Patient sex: F
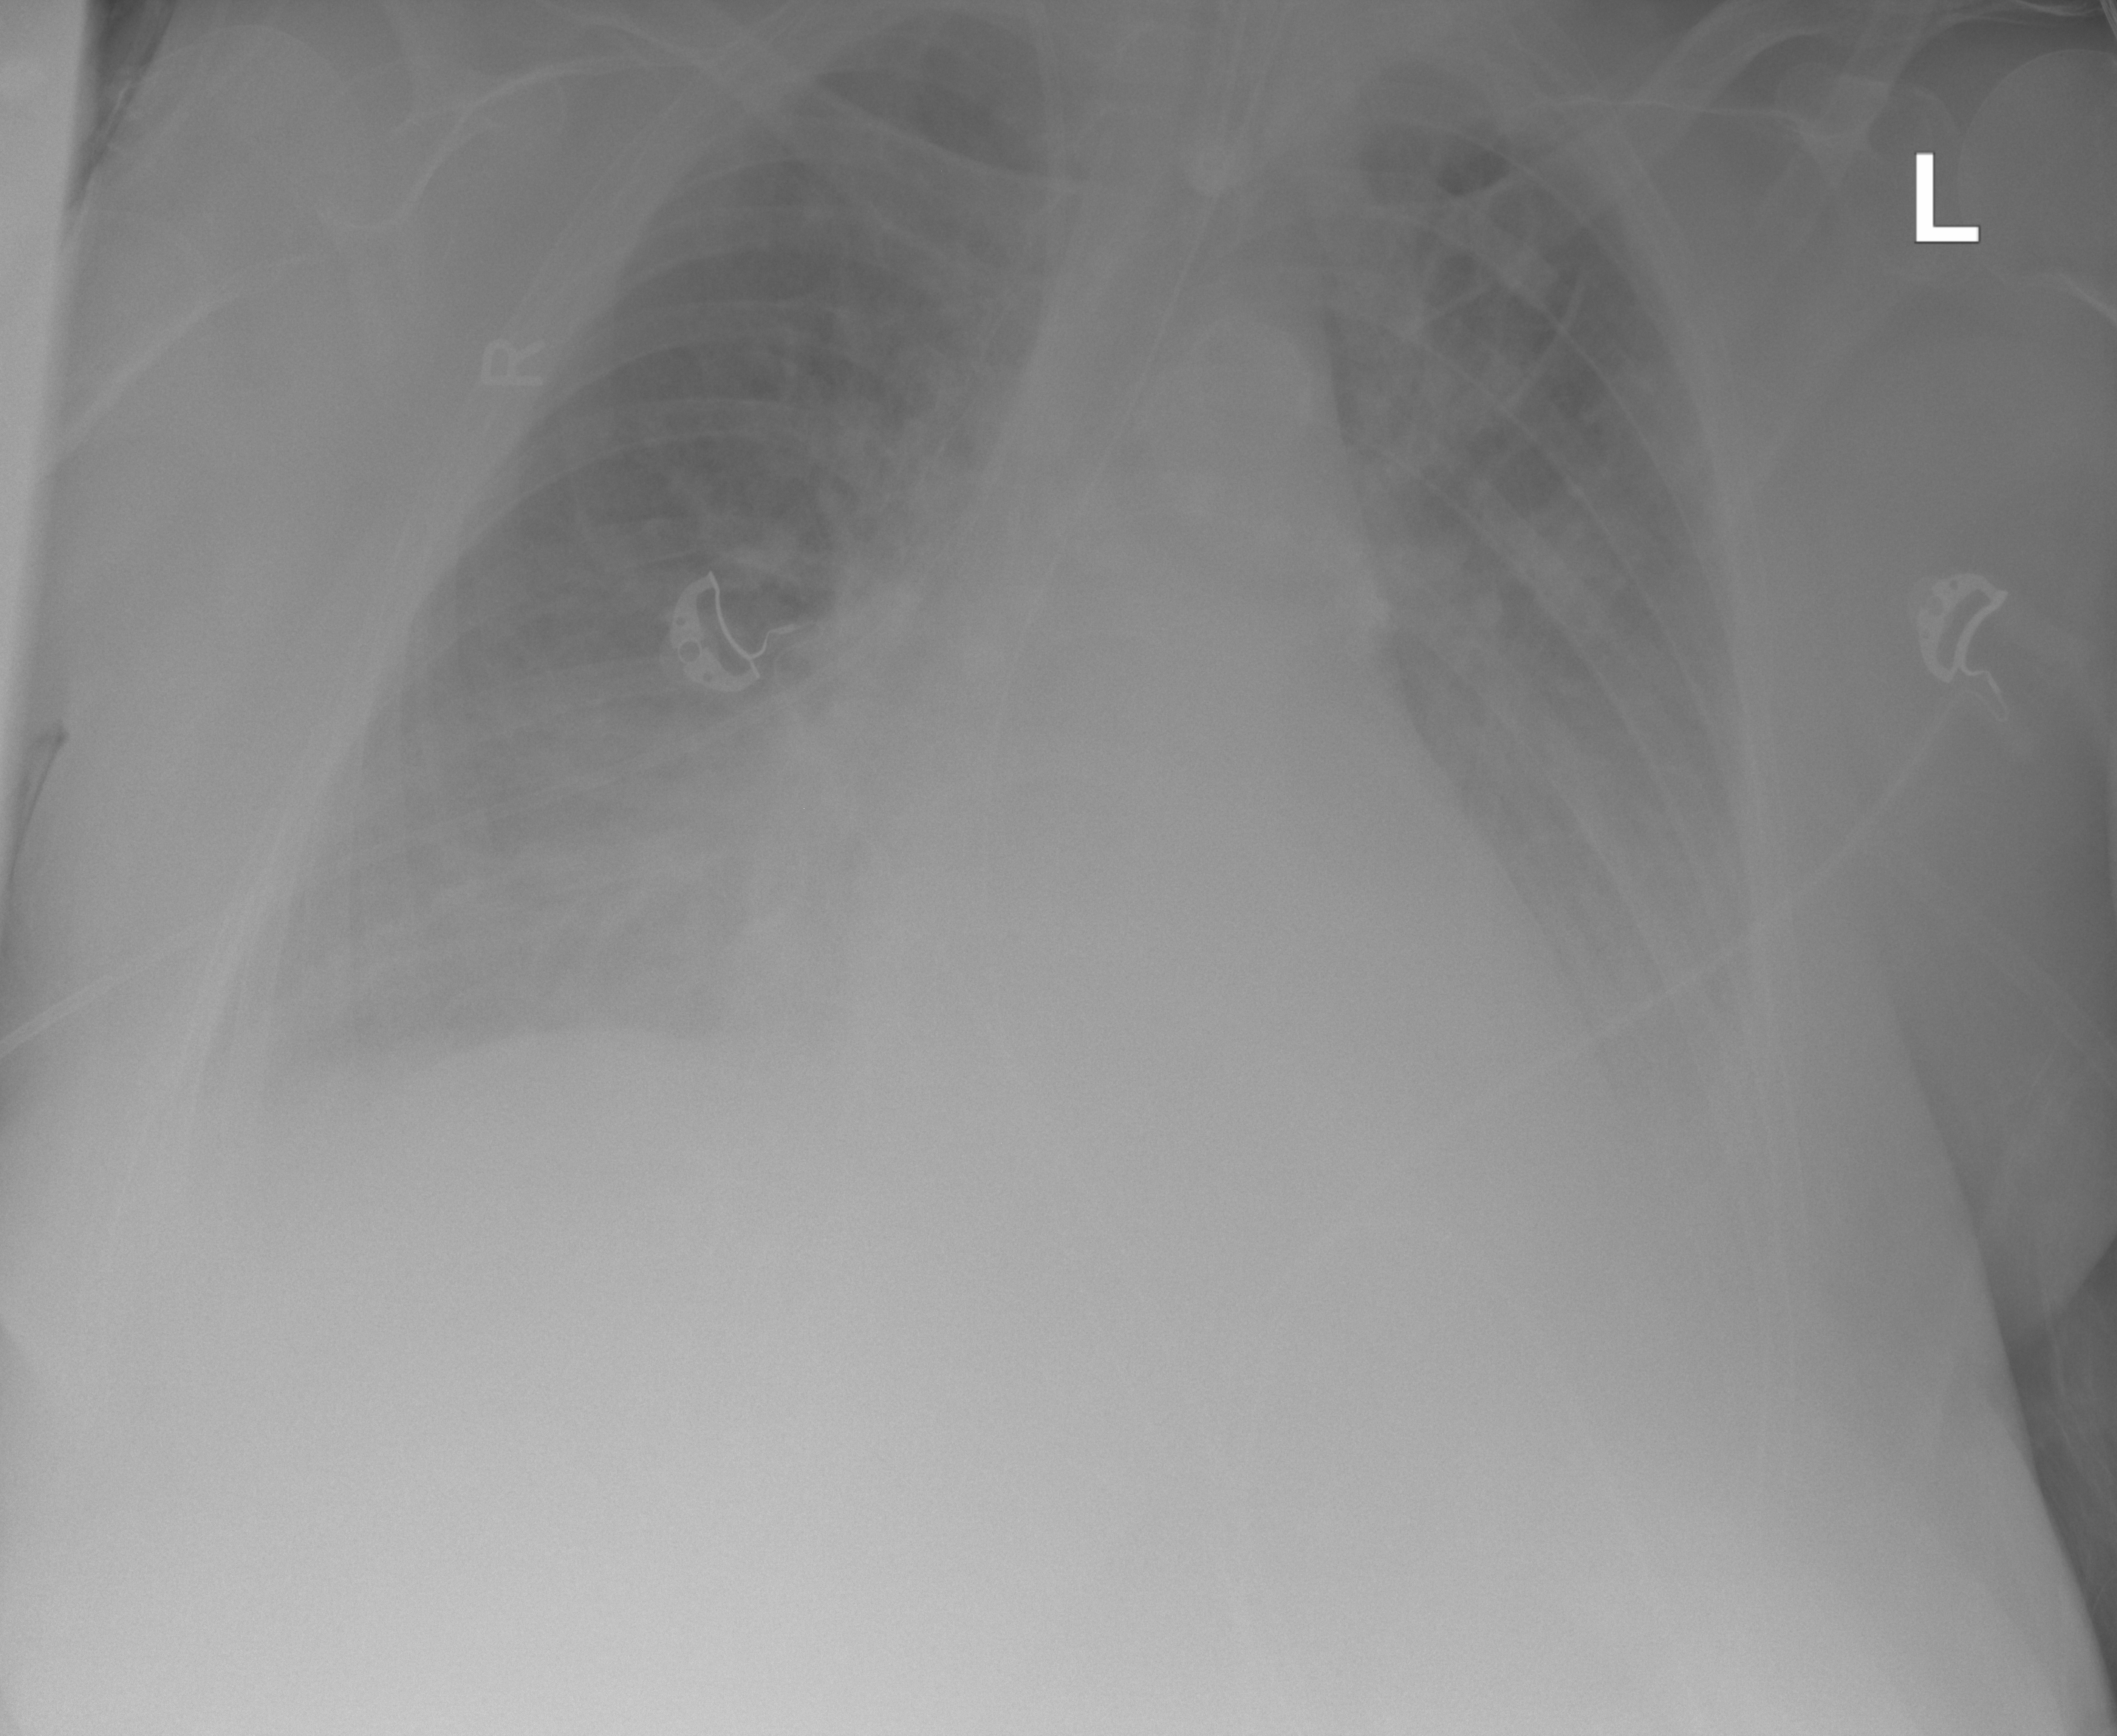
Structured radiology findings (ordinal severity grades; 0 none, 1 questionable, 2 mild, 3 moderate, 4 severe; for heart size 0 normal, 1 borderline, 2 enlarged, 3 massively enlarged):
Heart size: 1
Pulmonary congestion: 0
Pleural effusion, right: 2
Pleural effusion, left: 2
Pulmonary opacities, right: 2
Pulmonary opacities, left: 2
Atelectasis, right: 2
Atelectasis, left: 2